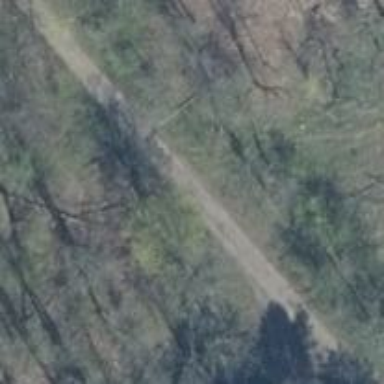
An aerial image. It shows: Emergency access point on the road.